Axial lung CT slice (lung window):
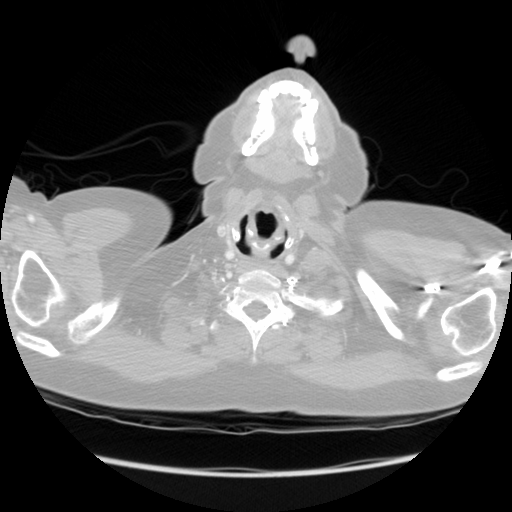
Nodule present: no